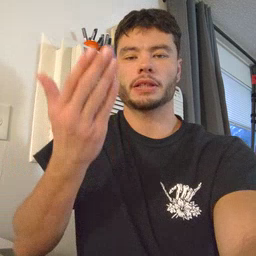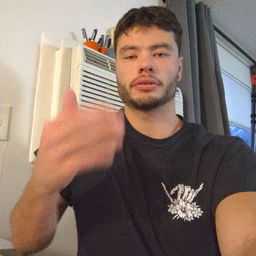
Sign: mitten